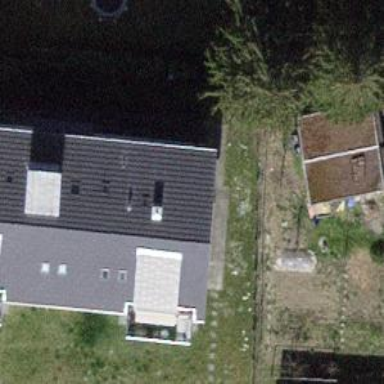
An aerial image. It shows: Detached building with gabled roof.